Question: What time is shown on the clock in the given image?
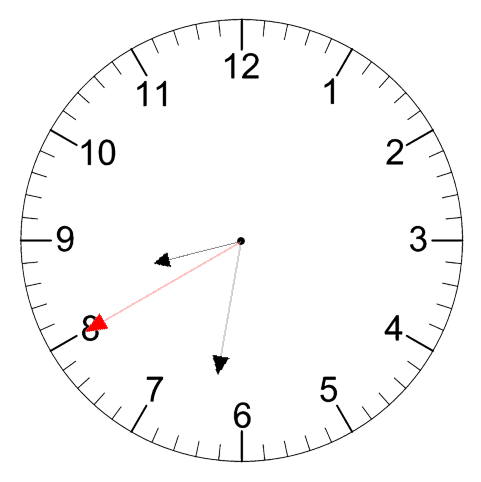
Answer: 08:31:40